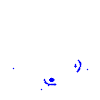
Particle: pion